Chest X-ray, PA view. Patient: 39 years old, sex M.
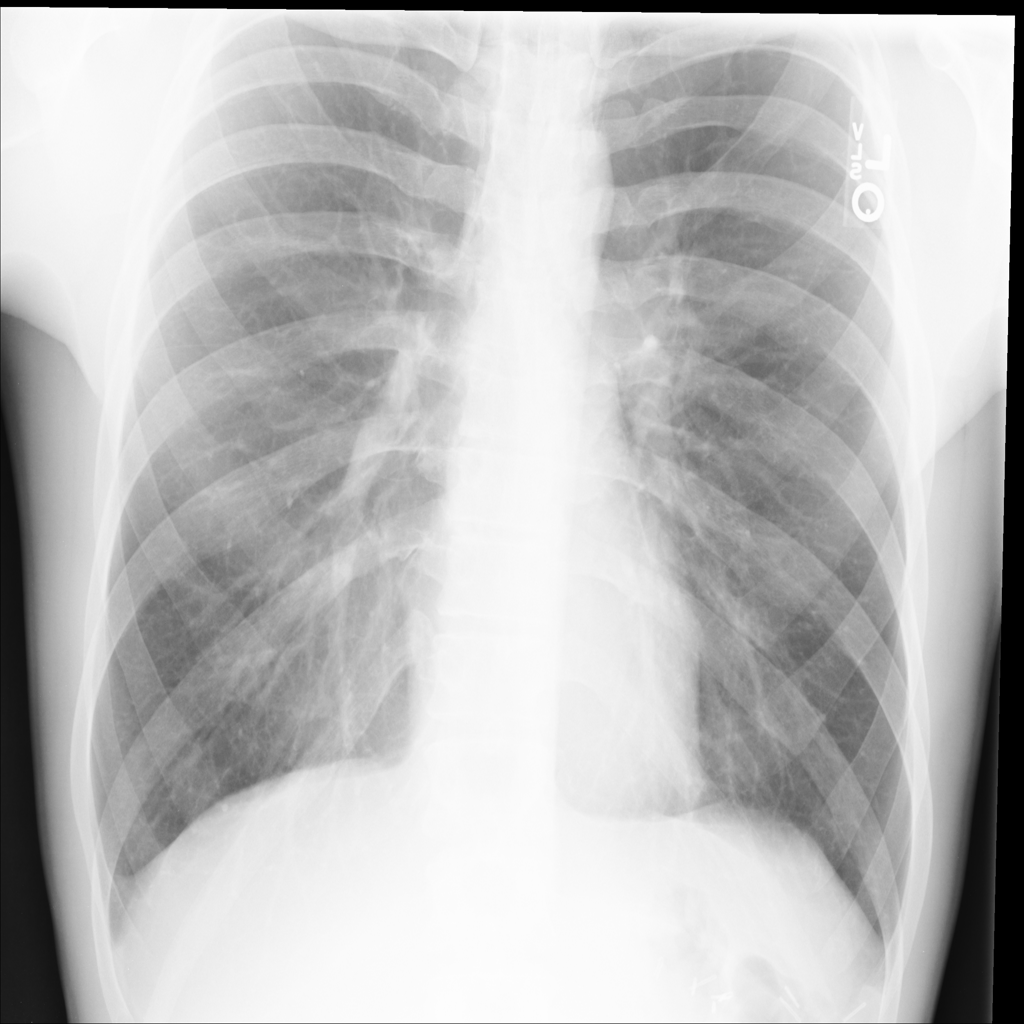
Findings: No Finding